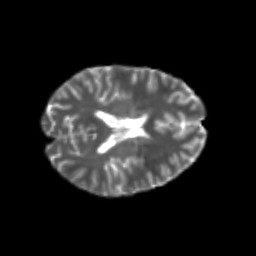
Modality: T2w
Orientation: axial
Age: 20
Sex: female
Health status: healthy
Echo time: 0.074 s